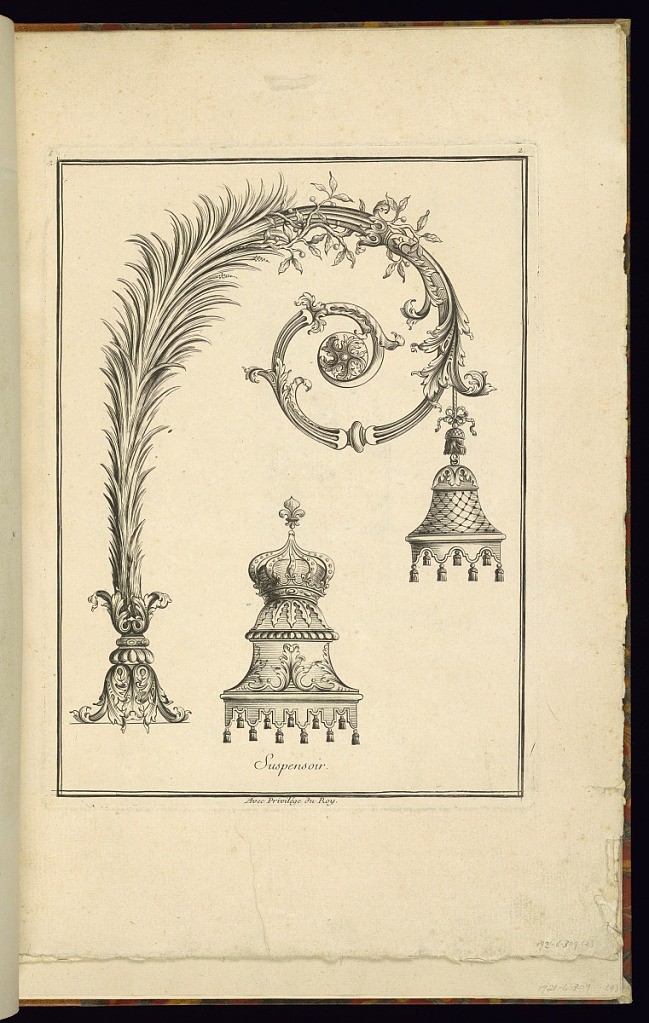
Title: Suspensoir
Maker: Jacques Valentin Fontaine, French, active 1740 – 1760
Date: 1742–55
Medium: Etching and engraving on laid paper
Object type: Print
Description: Two designs for hanging censers / thuribles or lanterns. A large scrolling stand/bracket decorated with palm and acanthus leaves, fleurons, gadrooning, a rosette and fluting, holding a hanging lantern or censer, adorned with tassels, and a lattice pattern. Below a design for just the lantern or censer, in the shape of a bell, topped with a French royal crown and a fleur-de-lys finial, with fleurons, scrolling leaves, and hanging tassels. The plate is numbered and titled.